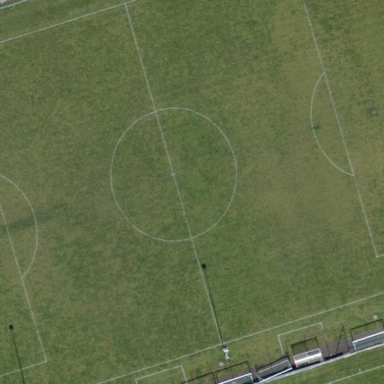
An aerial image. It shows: Soccer pitch for leisureland activities.